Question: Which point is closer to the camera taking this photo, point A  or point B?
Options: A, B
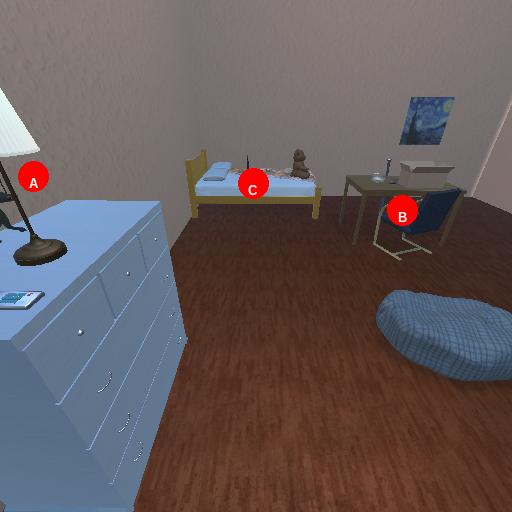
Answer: A